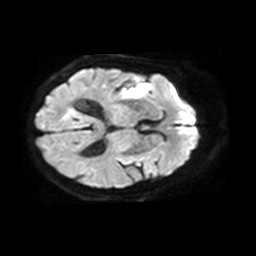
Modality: TRACE
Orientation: axial
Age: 82
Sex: female
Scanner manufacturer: philips
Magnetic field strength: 1.5 T
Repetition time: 4.817 s
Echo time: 0.07764 s